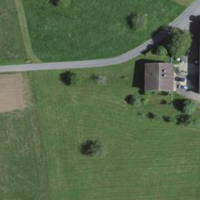
EUNIS habitat code: 24
Species observed at this site:
Sturnus vulgaris
Motacilla alba